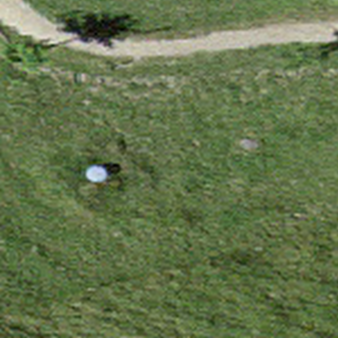
Label: other